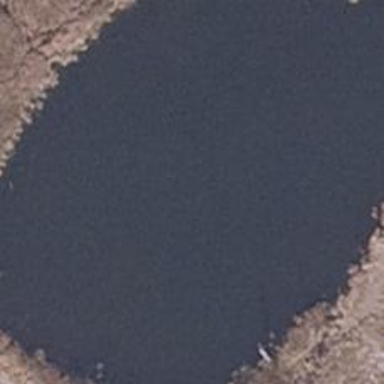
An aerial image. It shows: Lake with natural water.